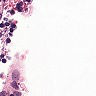
Metastatic tissue present: no